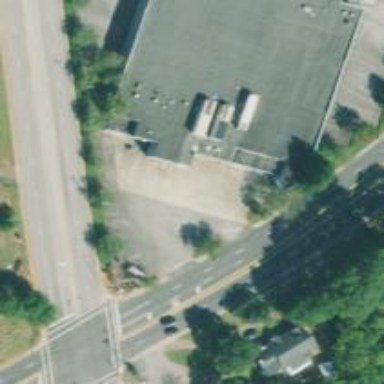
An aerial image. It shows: Retail building.